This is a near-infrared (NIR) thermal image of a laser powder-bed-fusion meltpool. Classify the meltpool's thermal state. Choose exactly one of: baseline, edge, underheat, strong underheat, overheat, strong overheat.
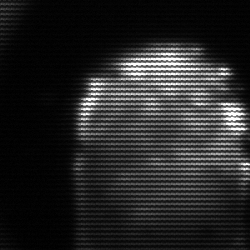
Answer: baseline